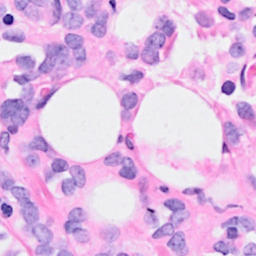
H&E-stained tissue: Breast